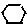
Label: hexagon